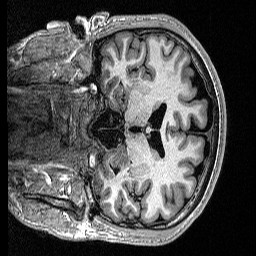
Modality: T1w
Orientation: coronal
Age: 20
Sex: male
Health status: healthy
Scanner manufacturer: siemens
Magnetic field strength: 1.5 T
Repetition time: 2.73 s
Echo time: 0.00357 s